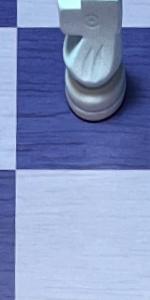
Label: Empty